Question: I have this windowadmin table. I would like to hardcode it for the 4th record in the table. If user key in 'username = Admin' and 'password = 123', log him in. Below are my images and the codes. Thank you very much.

'''
private void btnAdminLogin_Click(object sender, EventArgs e)
{
//retrieve connection information info from App.config
string strConnectionString = ConfigurationManager.ConnectionStrings["SACPConnection"].ConnectionString;
//STEP 1: Create connection
SqlConnection myConnect = new SqlConnection(strConnectionString);
//STEP 2: Create command
//For WindowsAdmin
string strCommandtext = "SELECT * from WINDOWSADMIN";
strCommandtext += " WHERE winUsername=@aname AND winPassword=@apwd;";
SqlCommand cmd = new SqlCommand(strCommandtext, myConnect);
//For WindowsAdmin
cmd.Parameters.AddWithValue("@aname", txtAdminUsername.Text);
cmd.Parameters.AddWithValue("@apwd", txtAdminPasswd.Text);
try
{
// STEP 3: open connection and retrieve data by calling ExecuteReader
myConnect.Open();
// STEP 4: Access Data
SqlDataReader reader = cmd.ExecuteReader();
while (reader.Read()) //For WindowsAdmin
{
if (MessageBox.Show("Login Successful") == DialogResult.OK)
{
admin form = new admin(txtAdminUsername.Text);
form.Show();
/*
login loginForm = new login();
this.Visible = false;
this.Hide();
adminLogin AdminloginForm = new adminLogin();
this.Visible = false;
this.Hide();
*/
return;
}
}
//STEP 5: close connection
reader.Close();
MessageBox.Show("Invalid username or password ");
}
}
'''
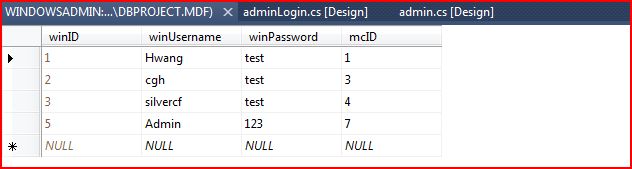
Answer: I think this should be your code
'''
private void btnAdminLogin_Click(object sender, EventArgs e)
{
if (txtAdminUsername.Text=="<hardcoded_Username>" && txtAdminPasswd.Text=="<hardcoded_Password>")
{
//Login as Hardcoded User
MessageBox.Show("Login Successful") == DialogResult.OK
//Do your stuff
return;
}
//retrieve connection information info from App.config
string strConnectionString = ConfigurationManager.ConnectionStrings["SACPConnection"].ConnectionString;
//STEP 1: Create connection
SqlConnection myConnect = new SqlConnection(strConnectionString);
//STEP 2: Create command
//For WindowsAdmin
string strCommandtext = "SELECT * from WINDOWSADMIN";
strCommandtext += " WHERE winUsername=@aname AND winPassword=@apwd;";
SqlCommand cmd = new SqlCommand(strCommandtext, myConnect);
//For WindowsAdmin
cmd.Parameters.AddWithValue("@aname", txtAdminUsername.Text);
cmd.Parameters.AddWithValue("@apwd", txtAdminPasswd.Text);
try
{
// STEP 3: open connection and retrieve data by calling ExecuteReader
myConnect.Open();
// STEP 4: Access Data
SqlDataReader reader = cmd.ExecuteReader();
while (reader.Read()) //For WindowsAdmin
{
if (MessageBox.Show("Login Successful") == DialogResult.OK)
{
admin form = new admin(txtAdminUsername.Text);
form.Show();
/*
login loginForm = new login();
this.Visible = false;
this.Hide();
adminLogin AdminloginForm = new adminLogin();
this.Visible = false;
this.Hide();
*/
return;
}
}
//STEP 5: close connection
reader.Close();
MessageBox.Show("Invalid username or password ");
}
}
'''